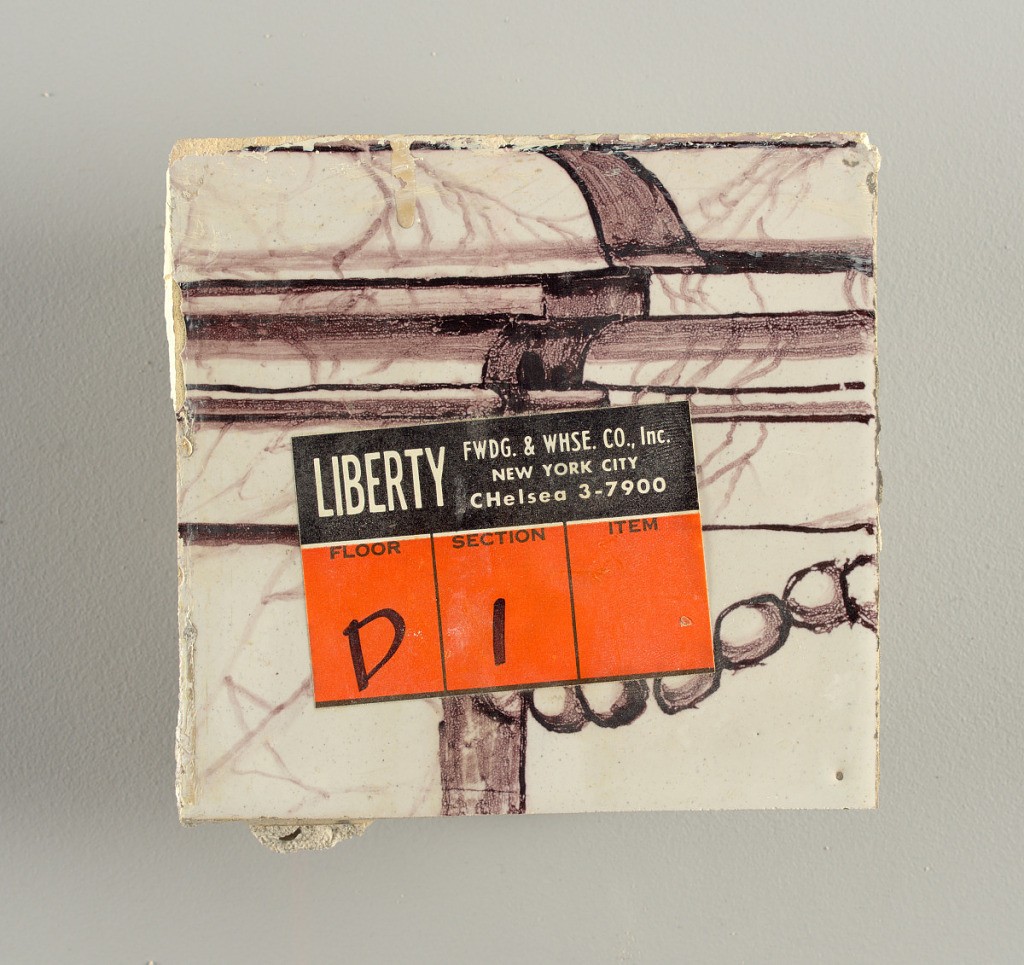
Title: Wall facing
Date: ca. 1725
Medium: tin-glazed earthenware, underglaze
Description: Running design for a frieze or a dado, composed of scrolls of foliage and strapwork, and four repeating motifs--a seated woman in a small upright oval medallion, a putto seated on a rocailled base, and strapwork in axial pattern.  The various panels, A to F, show various repeats of the same design, all being five tiles high and a varying number of tiles wide.